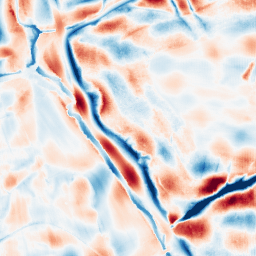
Category: wavelet
Decomposition family: wavelet_dwt
Decomposition parameters: wavelet: db8
level: 5
Upsampling method: fft_zeropad
Upsampling parameters: scale: 4
Upsampling scale: 4